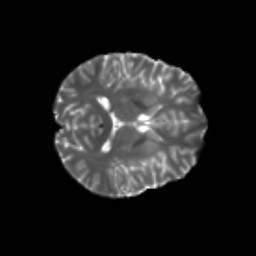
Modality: T2w
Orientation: axial
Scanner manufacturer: siemens
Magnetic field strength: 3 T
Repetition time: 4.16 s
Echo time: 0.0806 s